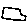
Label: square